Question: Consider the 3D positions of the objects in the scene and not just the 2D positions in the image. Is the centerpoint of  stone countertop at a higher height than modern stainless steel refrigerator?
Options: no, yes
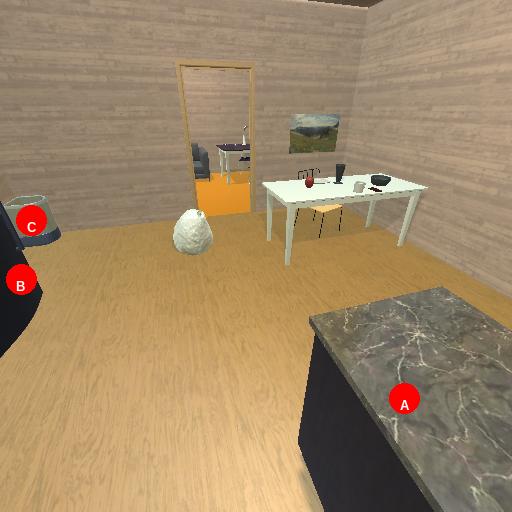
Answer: no